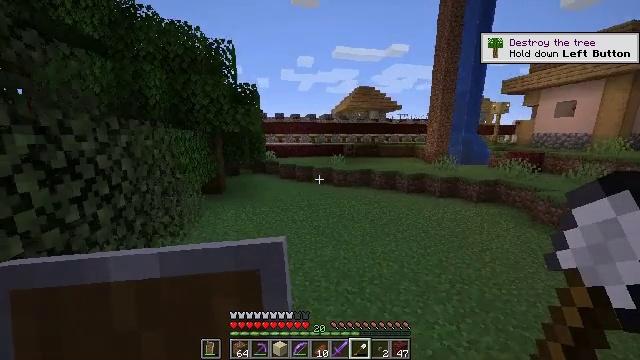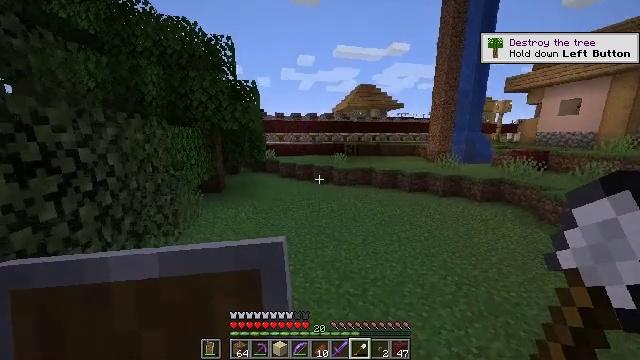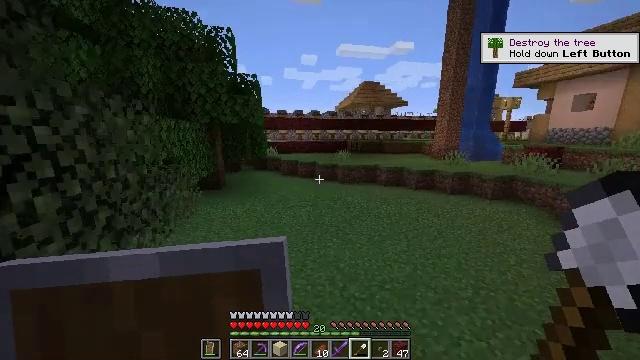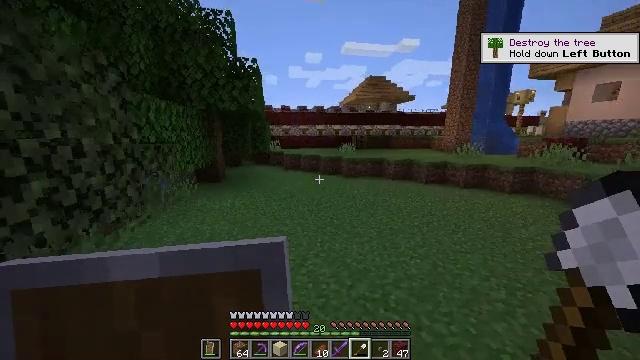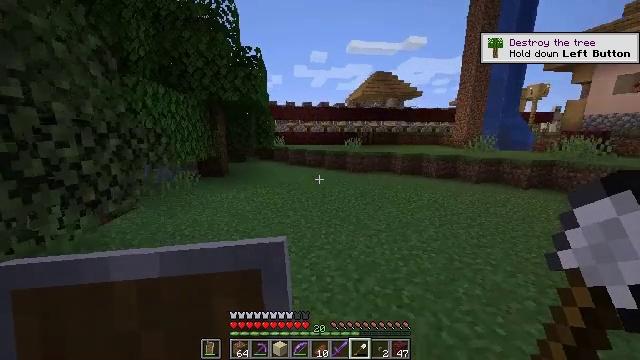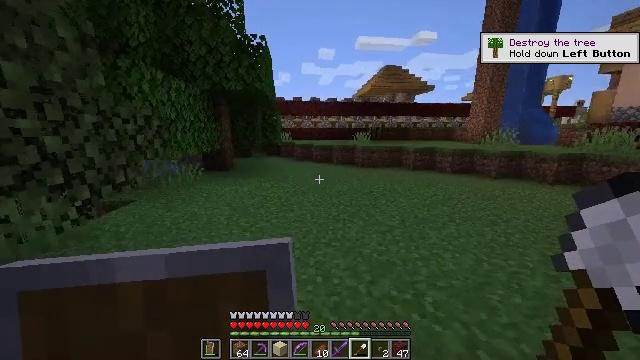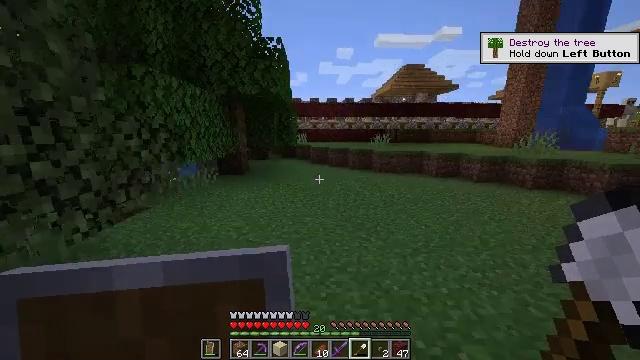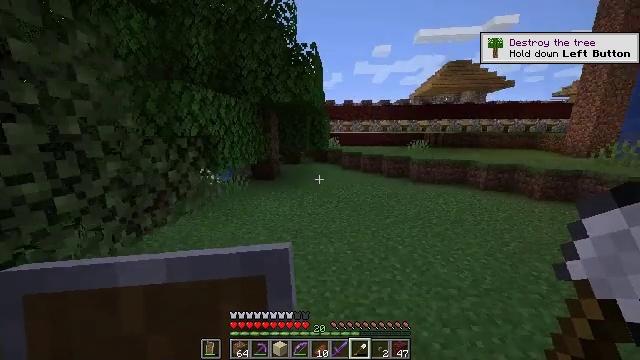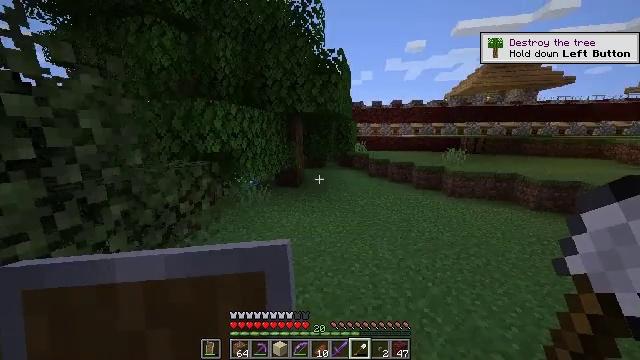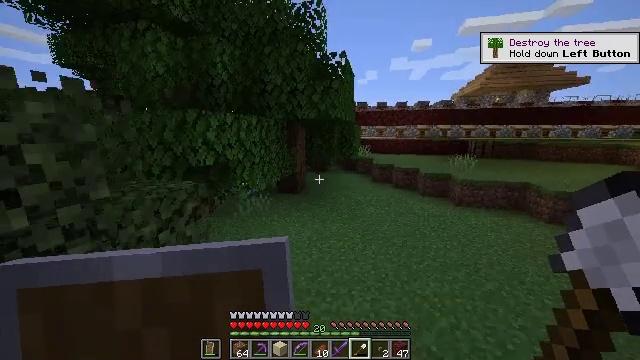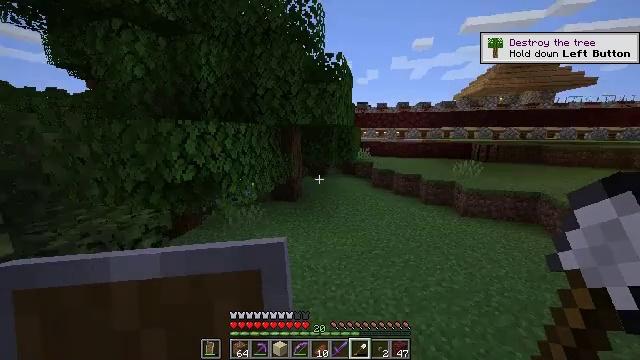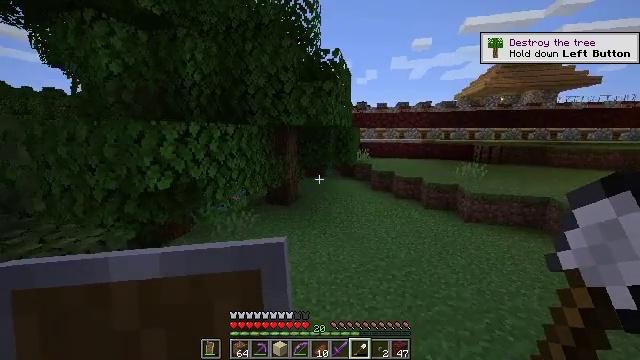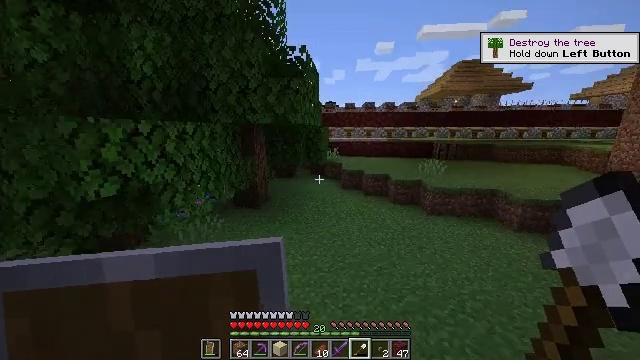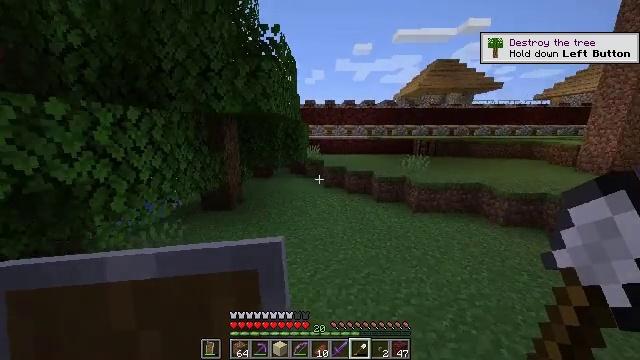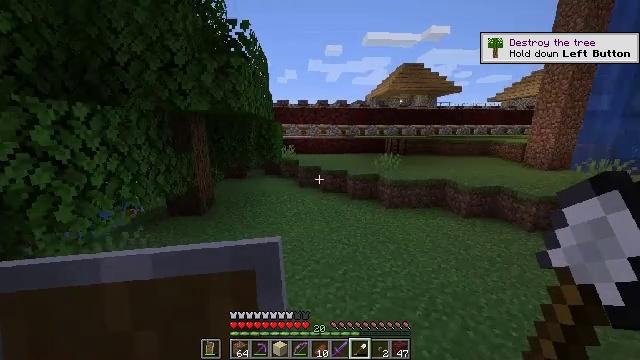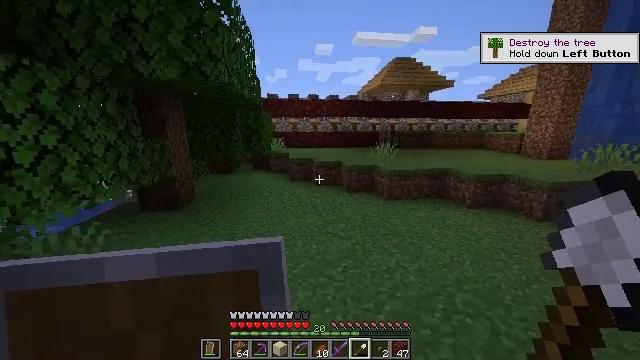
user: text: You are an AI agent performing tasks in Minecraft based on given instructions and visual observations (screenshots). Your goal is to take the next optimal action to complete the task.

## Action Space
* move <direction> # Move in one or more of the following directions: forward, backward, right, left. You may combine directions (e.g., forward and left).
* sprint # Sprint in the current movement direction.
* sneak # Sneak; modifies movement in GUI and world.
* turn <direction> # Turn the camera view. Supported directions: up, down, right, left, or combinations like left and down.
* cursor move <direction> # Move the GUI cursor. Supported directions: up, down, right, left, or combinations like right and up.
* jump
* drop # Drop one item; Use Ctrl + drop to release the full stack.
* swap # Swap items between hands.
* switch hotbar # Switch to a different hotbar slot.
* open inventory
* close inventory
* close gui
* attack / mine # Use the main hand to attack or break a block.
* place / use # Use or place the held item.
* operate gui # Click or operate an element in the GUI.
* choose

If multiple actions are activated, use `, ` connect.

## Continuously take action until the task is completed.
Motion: motion action
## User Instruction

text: Remove oak leaves from branches.
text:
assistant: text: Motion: move forward, jump
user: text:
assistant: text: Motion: move forward, jump
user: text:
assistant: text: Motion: move forward, turn left, jump
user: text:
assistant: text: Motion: move forward, turn left, jump
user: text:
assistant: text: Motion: move forward, turn left, jump
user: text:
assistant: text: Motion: move forward, turn left, jump
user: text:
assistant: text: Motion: move forward, turn left, jump
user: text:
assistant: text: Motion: move forward, turn left, jump
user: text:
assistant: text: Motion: move forward, turn left, jump
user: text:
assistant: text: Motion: move forward, jump
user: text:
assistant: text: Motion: move forward, jump
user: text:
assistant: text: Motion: move forward, turn right, jump
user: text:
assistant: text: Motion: move forward, turn right, jump
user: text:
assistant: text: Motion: move forward, turn right, jump
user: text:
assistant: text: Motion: move forward, turn right, jump
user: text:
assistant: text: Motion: move forward, jump
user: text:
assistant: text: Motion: move forward, jump
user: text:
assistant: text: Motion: move forward, jump
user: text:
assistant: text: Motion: move forward, jump
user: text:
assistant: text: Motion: move forward, jump
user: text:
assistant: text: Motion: move forward, jump
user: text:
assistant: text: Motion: move forward, jump
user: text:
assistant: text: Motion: move forward, jump
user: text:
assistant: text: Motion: move forward
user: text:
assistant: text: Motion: move forward
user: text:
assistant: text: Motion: move forward
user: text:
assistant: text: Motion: move forward
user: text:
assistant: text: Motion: move forward
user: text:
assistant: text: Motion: move forward
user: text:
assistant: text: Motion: move forward